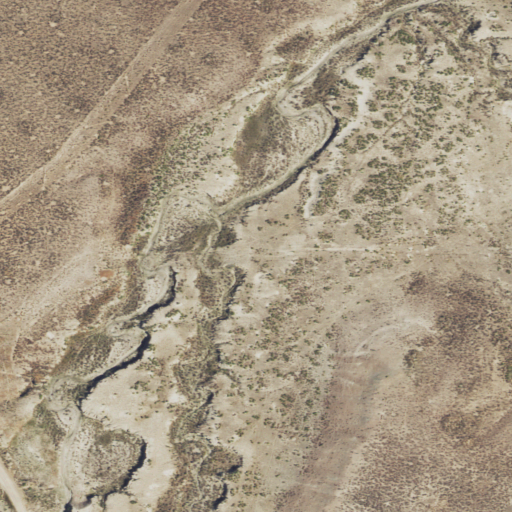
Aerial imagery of valley in Wyoming named Blumel Draw containing shrub and grassland